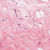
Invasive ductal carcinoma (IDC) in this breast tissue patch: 0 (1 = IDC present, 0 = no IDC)